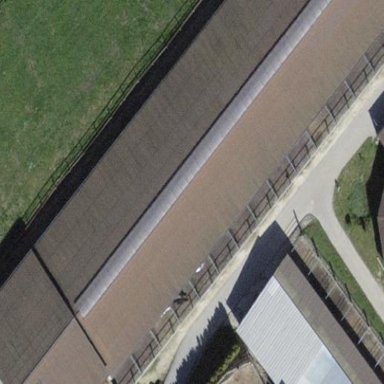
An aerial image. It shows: Shed.